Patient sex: F
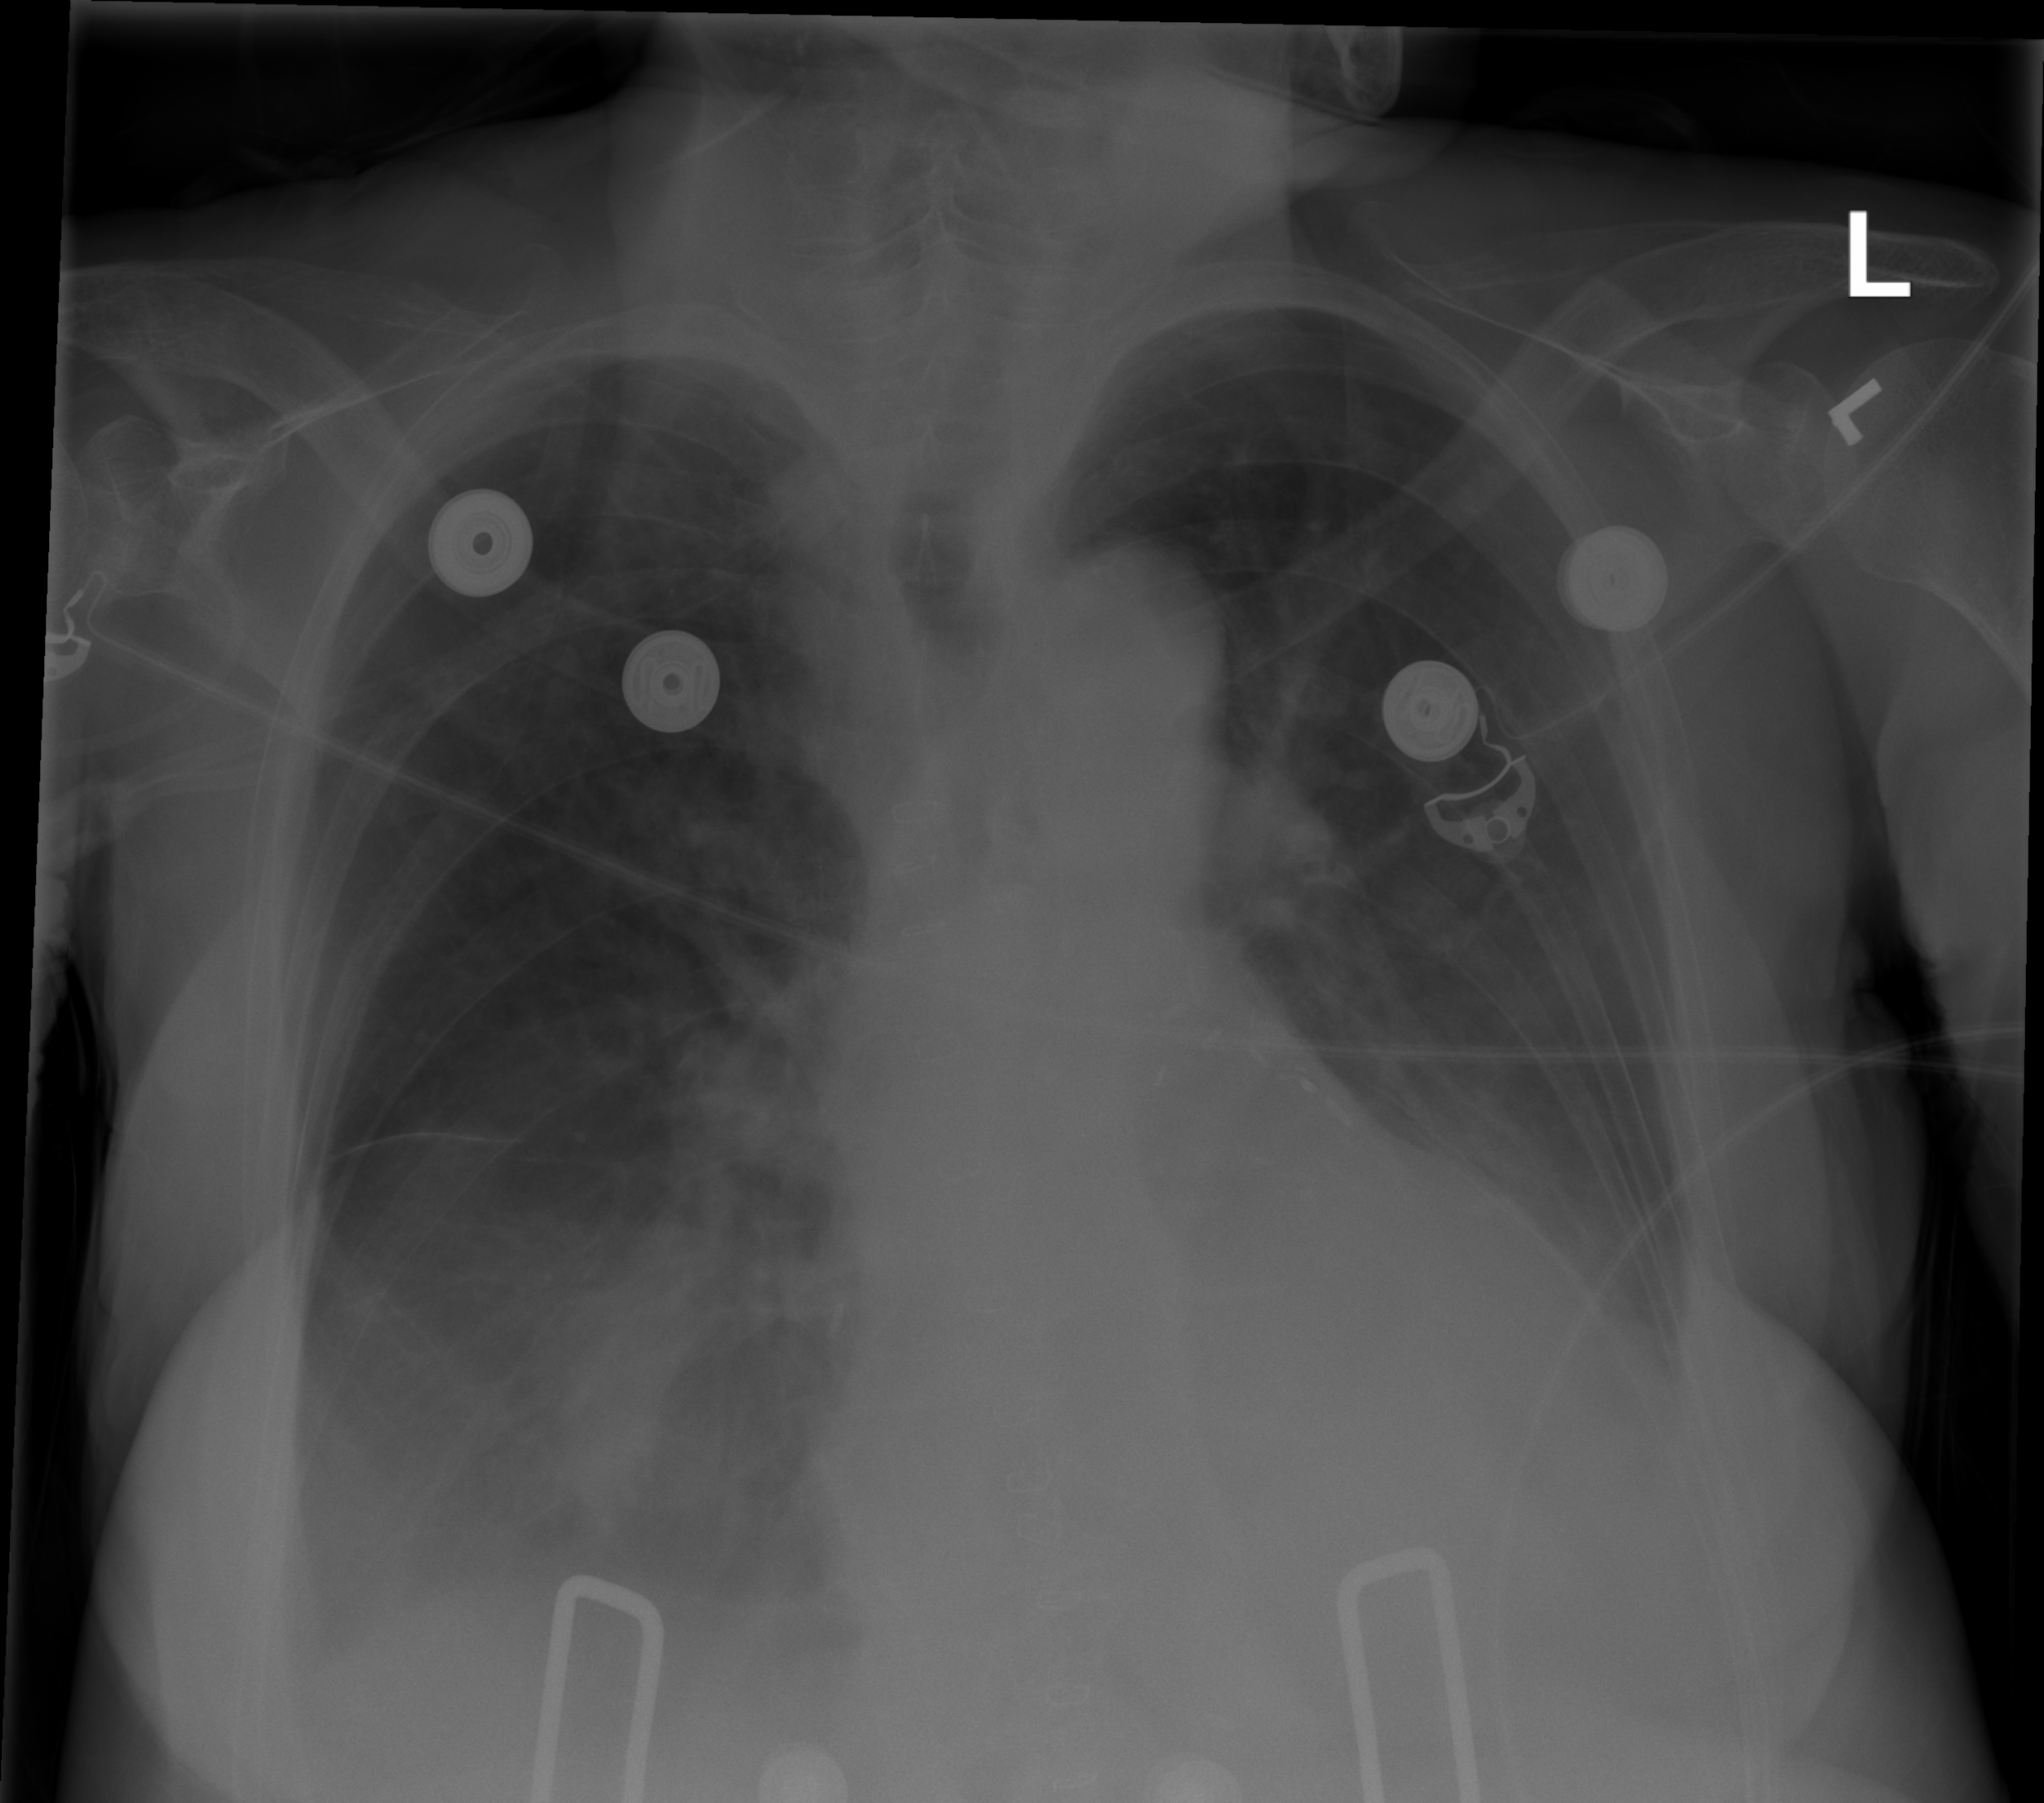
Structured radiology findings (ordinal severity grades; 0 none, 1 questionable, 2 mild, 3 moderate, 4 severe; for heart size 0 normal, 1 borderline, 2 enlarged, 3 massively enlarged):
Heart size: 2
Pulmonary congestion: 0
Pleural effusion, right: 2
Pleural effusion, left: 1
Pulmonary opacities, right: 0
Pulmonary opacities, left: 0
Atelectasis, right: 2
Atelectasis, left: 1